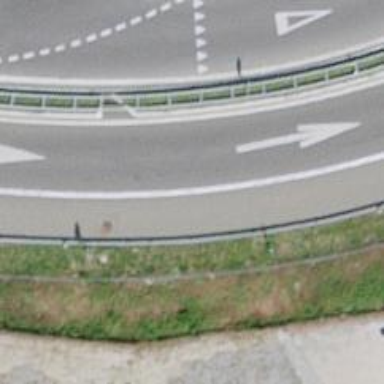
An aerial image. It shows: Motorway link.